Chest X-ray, AP view. Patient: 58 years old, sex M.
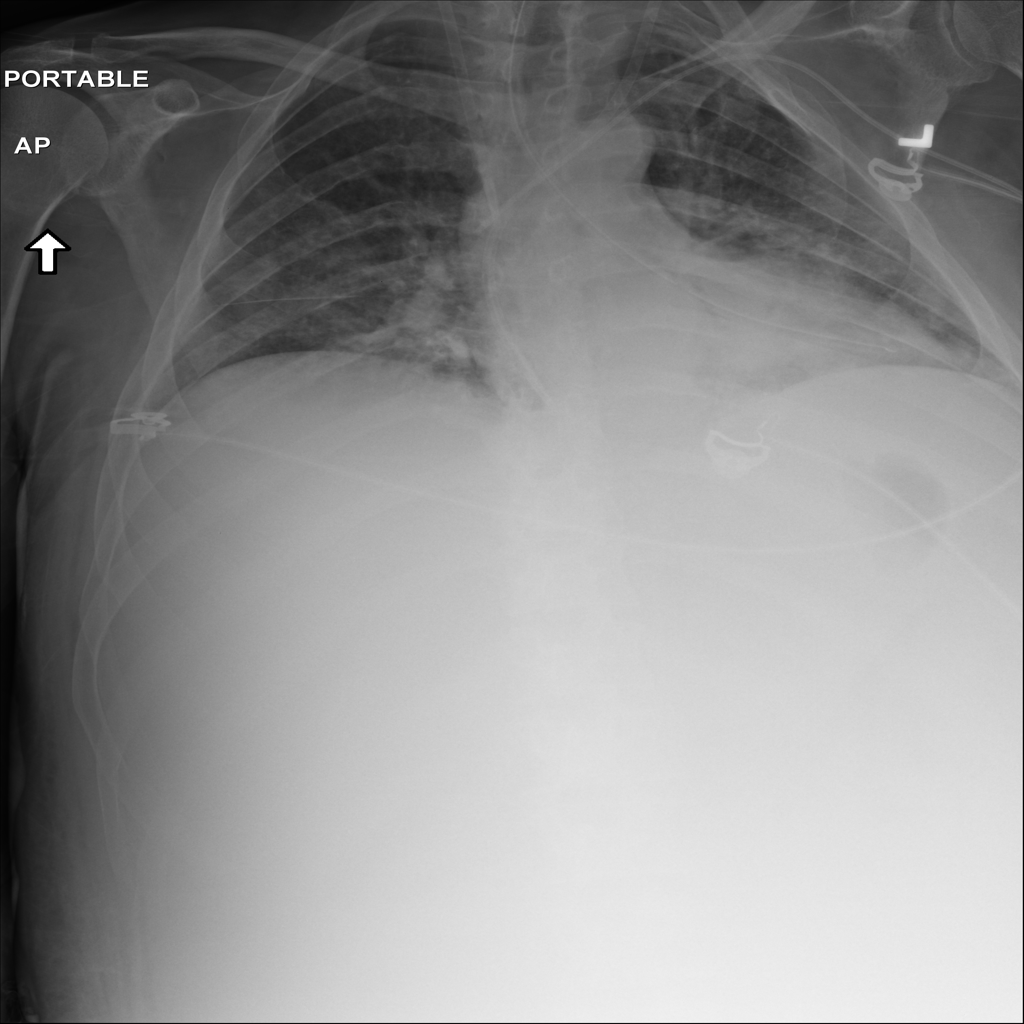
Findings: Atelectasis, Infiltration